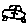
Label: car